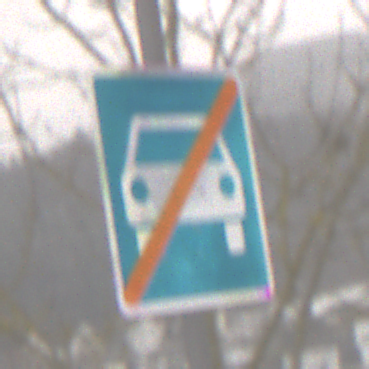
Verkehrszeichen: EndeKraftfahrstrasse
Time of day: Midday
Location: Outdoor (Nature)
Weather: Overcast
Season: Winter
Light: Natural